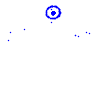
Particle: pion